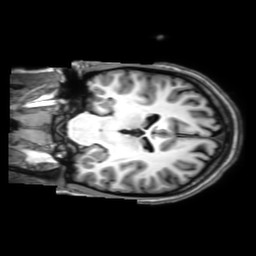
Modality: T1w
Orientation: coronal
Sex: female
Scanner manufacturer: philips
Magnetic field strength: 3 T
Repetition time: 0.01229 s
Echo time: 0.003475 s